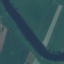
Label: River